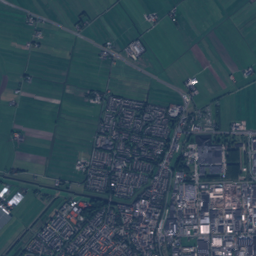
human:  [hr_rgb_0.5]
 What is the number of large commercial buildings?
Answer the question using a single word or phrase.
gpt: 5

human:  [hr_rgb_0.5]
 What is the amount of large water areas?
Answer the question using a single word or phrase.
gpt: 20

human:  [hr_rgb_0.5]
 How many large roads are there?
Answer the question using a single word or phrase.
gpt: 0

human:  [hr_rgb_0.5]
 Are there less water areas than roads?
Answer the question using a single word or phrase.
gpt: yes

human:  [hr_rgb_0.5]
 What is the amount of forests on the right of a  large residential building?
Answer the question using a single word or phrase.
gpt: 64

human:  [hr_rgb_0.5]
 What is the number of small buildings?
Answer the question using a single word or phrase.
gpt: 4502

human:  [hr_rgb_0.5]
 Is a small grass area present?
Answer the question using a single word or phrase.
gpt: yes

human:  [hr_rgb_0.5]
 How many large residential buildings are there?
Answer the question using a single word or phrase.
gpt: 17

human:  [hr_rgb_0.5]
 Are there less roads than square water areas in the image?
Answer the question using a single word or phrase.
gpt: no

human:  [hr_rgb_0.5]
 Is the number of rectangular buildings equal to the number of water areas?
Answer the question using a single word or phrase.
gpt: no

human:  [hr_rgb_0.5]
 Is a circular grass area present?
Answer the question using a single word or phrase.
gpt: no

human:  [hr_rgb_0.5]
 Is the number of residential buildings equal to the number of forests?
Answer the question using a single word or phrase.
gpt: no

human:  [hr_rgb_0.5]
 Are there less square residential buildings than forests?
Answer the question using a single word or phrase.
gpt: yes

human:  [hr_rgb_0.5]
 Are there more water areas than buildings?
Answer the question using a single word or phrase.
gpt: no

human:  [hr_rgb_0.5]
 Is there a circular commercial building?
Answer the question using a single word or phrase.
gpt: no

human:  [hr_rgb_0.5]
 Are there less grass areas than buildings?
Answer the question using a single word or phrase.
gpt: yes

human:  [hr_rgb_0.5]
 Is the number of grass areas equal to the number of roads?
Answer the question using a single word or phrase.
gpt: no

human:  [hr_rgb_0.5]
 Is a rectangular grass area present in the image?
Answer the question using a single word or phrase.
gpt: yes

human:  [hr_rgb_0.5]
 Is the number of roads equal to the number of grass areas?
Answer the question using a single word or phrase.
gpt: no

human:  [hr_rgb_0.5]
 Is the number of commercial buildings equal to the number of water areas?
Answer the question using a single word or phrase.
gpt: no

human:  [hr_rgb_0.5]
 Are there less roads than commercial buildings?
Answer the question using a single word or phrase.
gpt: no

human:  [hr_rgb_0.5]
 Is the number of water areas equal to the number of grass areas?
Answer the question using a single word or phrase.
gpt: no

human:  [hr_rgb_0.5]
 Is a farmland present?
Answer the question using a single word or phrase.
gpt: yes

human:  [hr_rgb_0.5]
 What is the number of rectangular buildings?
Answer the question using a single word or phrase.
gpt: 3205

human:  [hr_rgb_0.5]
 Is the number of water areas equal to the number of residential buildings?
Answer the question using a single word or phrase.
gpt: no

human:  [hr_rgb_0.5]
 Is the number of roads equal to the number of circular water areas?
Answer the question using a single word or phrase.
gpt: no

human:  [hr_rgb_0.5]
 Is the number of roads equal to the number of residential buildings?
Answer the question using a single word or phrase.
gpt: no

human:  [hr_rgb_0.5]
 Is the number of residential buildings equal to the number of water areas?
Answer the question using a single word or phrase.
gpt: no

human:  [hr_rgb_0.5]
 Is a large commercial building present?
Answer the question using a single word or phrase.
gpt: yes

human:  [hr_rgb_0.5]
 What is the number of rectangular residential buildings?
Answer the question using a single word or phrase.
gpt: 3133

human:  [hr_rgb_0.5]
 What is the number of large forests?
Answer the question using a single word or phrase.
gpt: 1

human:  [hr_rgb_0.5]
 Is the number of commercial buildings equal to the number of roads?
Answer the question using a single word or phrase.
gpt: no

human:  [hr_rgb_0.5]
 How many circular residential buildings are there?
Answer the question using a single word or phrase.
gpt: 3

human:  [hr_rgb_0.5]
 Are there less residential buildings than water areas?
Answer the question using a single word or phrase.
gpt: no

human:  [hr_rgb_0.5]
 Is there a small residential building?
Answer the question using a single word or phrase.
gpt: yes

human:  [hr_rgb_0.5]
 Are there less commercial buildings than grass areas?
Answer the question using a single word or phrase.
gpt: yes